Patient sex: M
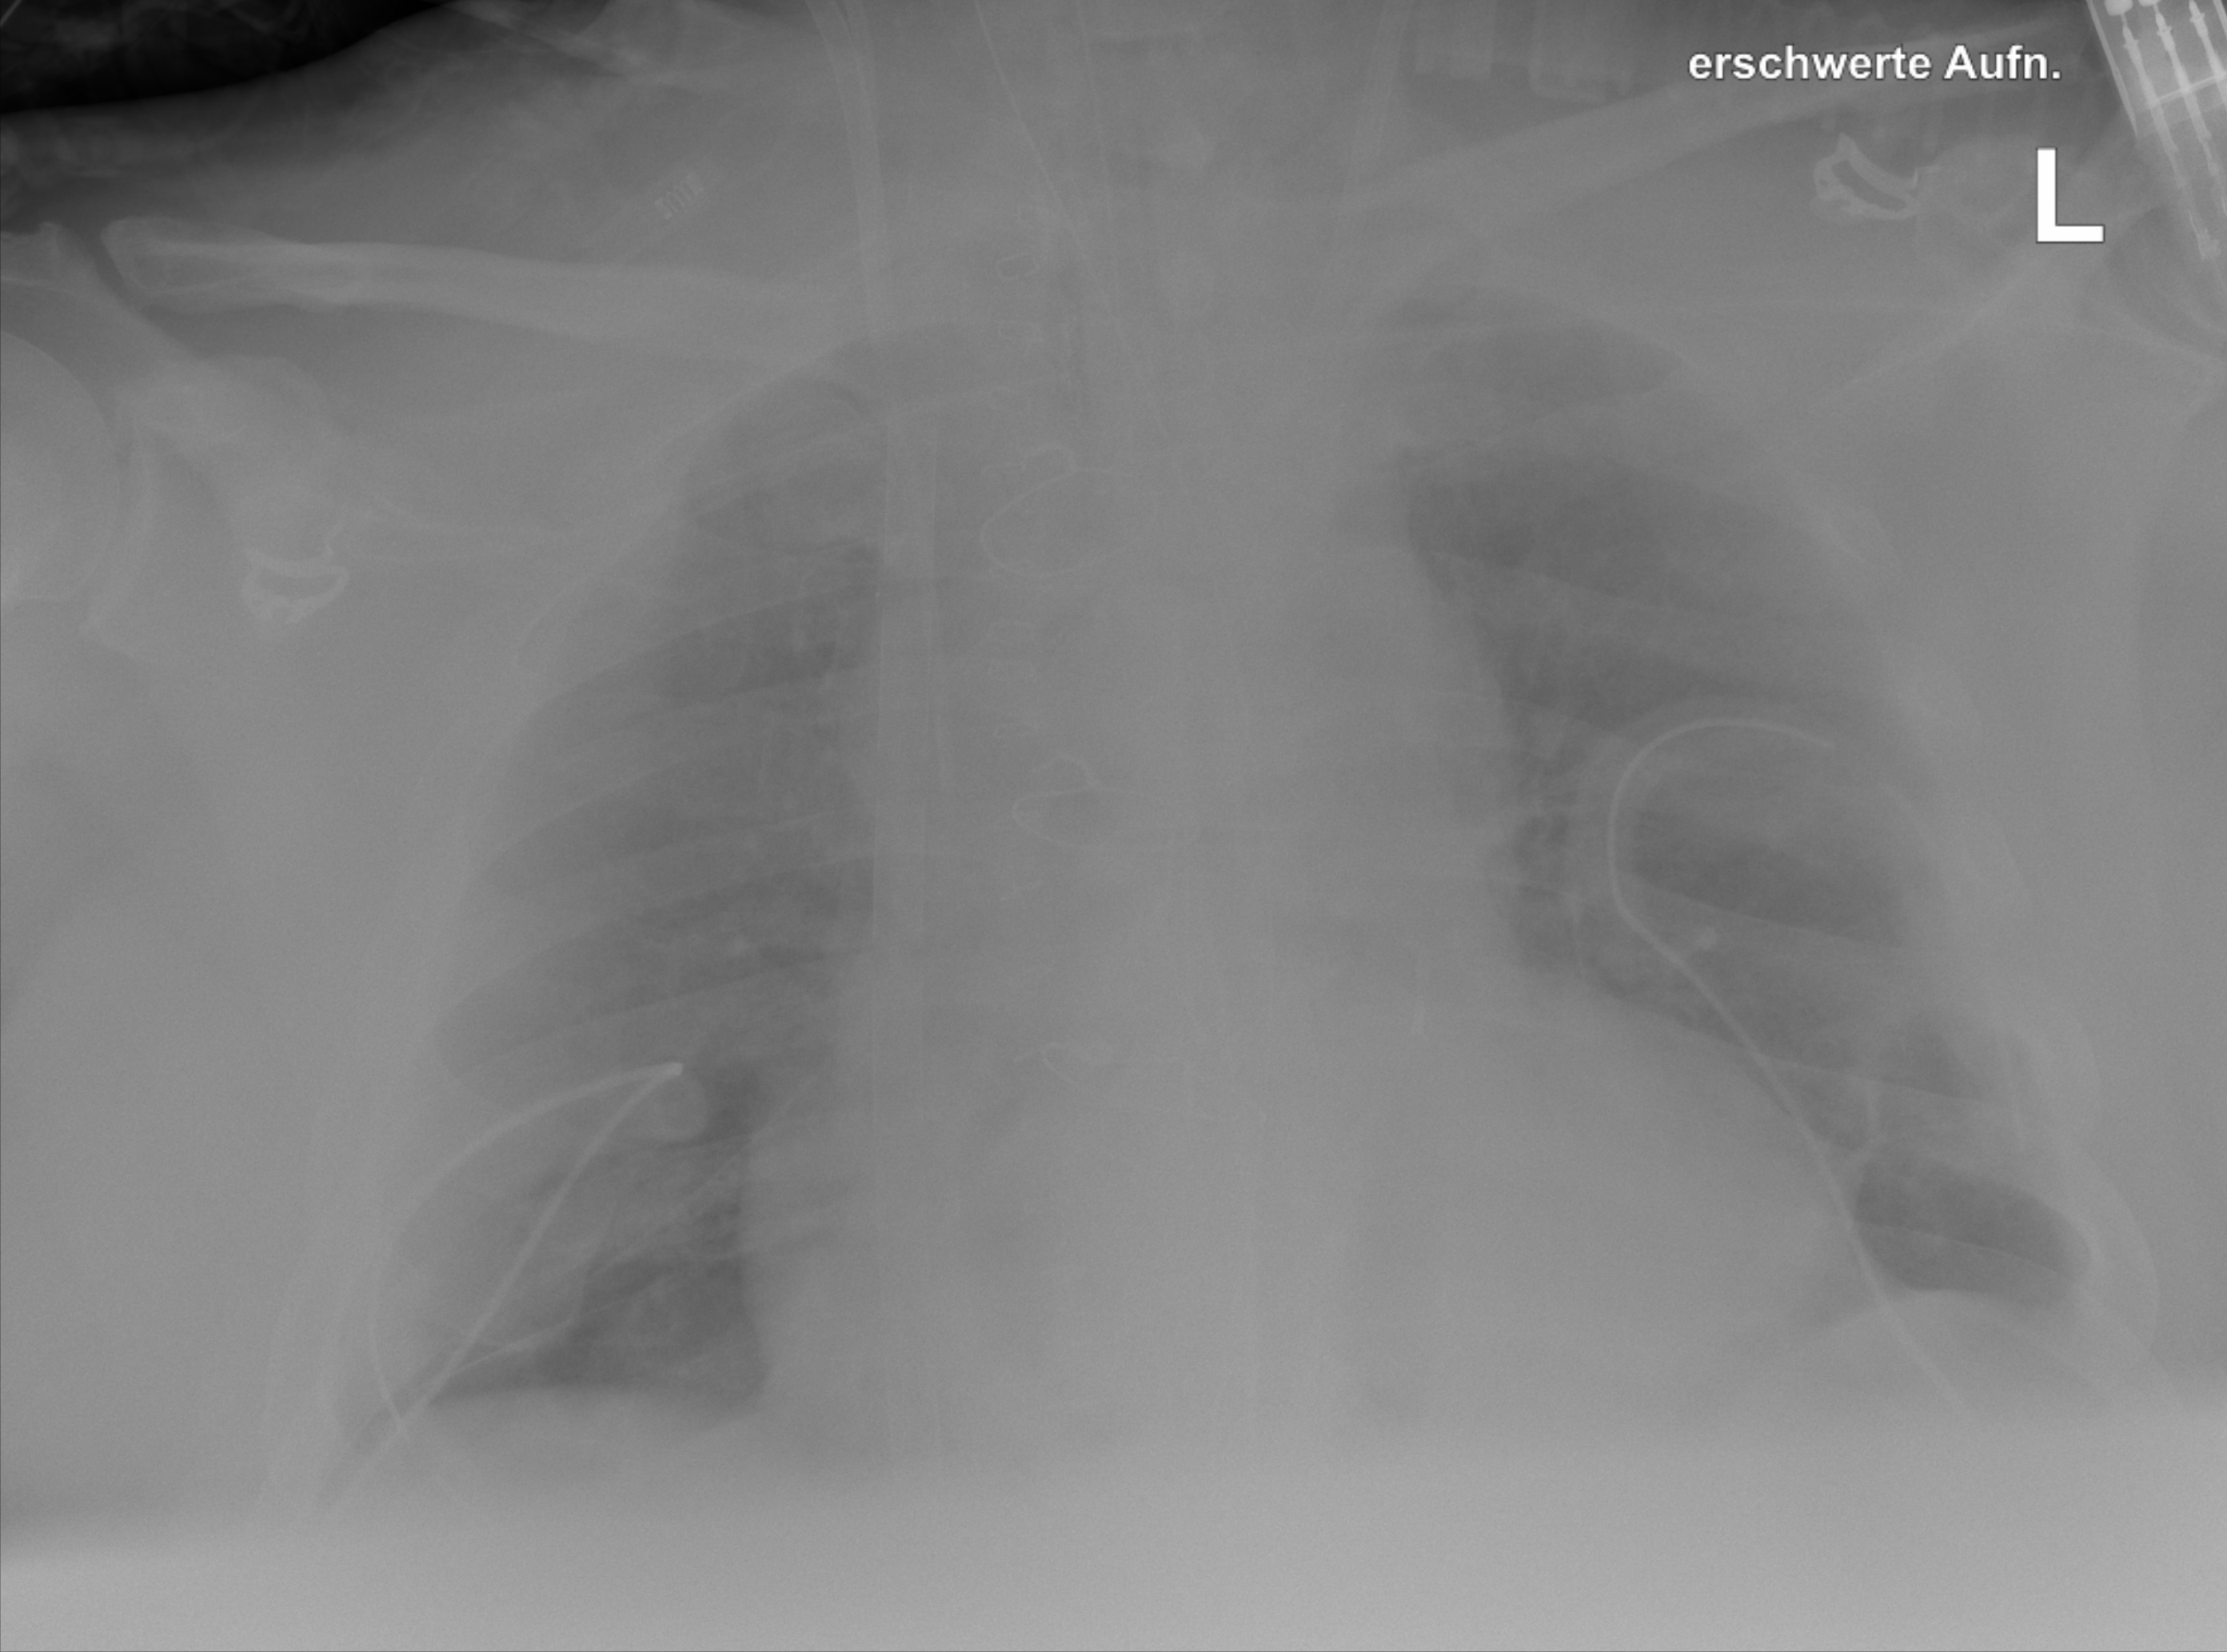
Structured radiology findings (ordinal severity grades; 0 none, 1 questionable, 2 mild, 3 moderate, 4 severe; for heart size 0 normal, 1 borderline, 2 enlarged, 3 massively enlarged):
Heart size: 2
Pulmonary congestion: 0
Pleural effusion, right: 0
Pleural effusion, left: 0
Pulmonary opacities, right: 0
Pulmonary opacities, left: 0
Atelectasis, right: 0
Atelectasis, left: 2